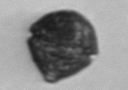
Label: Scrippsiella